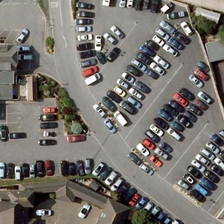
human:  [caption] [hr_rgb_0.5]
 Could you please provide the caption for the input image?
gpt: many cars are parked in a parking lot near several buildings .

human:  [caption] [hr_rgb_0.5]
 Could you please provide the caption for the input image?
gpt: although parking lot of cars still have a lot of parking spaces .

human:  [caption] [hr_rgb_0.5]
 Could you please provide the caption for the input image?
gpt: many cars are parked in a parking lot near several buildings .

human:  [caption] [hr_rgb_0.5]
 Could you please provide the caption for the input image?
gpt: a parking lot with lots of cars .

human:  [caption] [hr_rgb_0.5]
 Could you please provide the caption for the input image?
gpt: a parking lot with lots of cars .